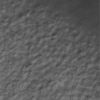
Label: not_dusty